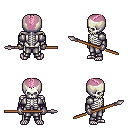
a pixel art fantasy rpg character, male body template, skeleton, steel arm armor, metal pants, pink short mohawk hairstyle, metal gloves, spear, four views (front, back, left, right), 2x2 character sprite sheet, small pixel art, hard edges, no anti-aliasing